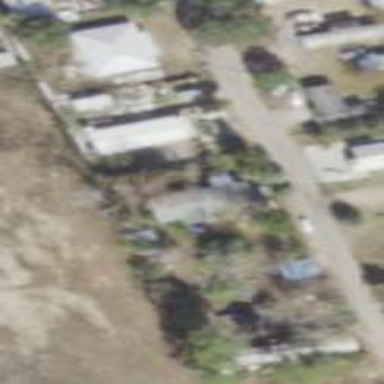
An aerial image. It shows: Residential area known as trailer park.